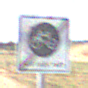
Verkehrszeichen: EndeFahrradstrasse
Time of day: Midday
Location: Outdoor (RoadRail)
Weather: Clear
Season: Summer
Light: Natural